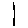
Label: line